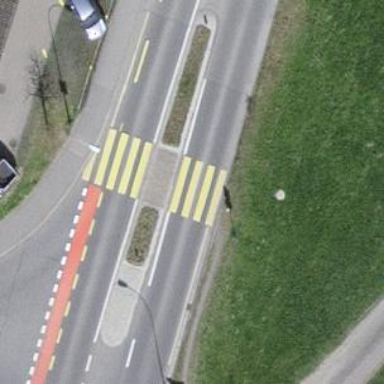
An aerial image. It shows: Kerb barrier.